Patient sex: M
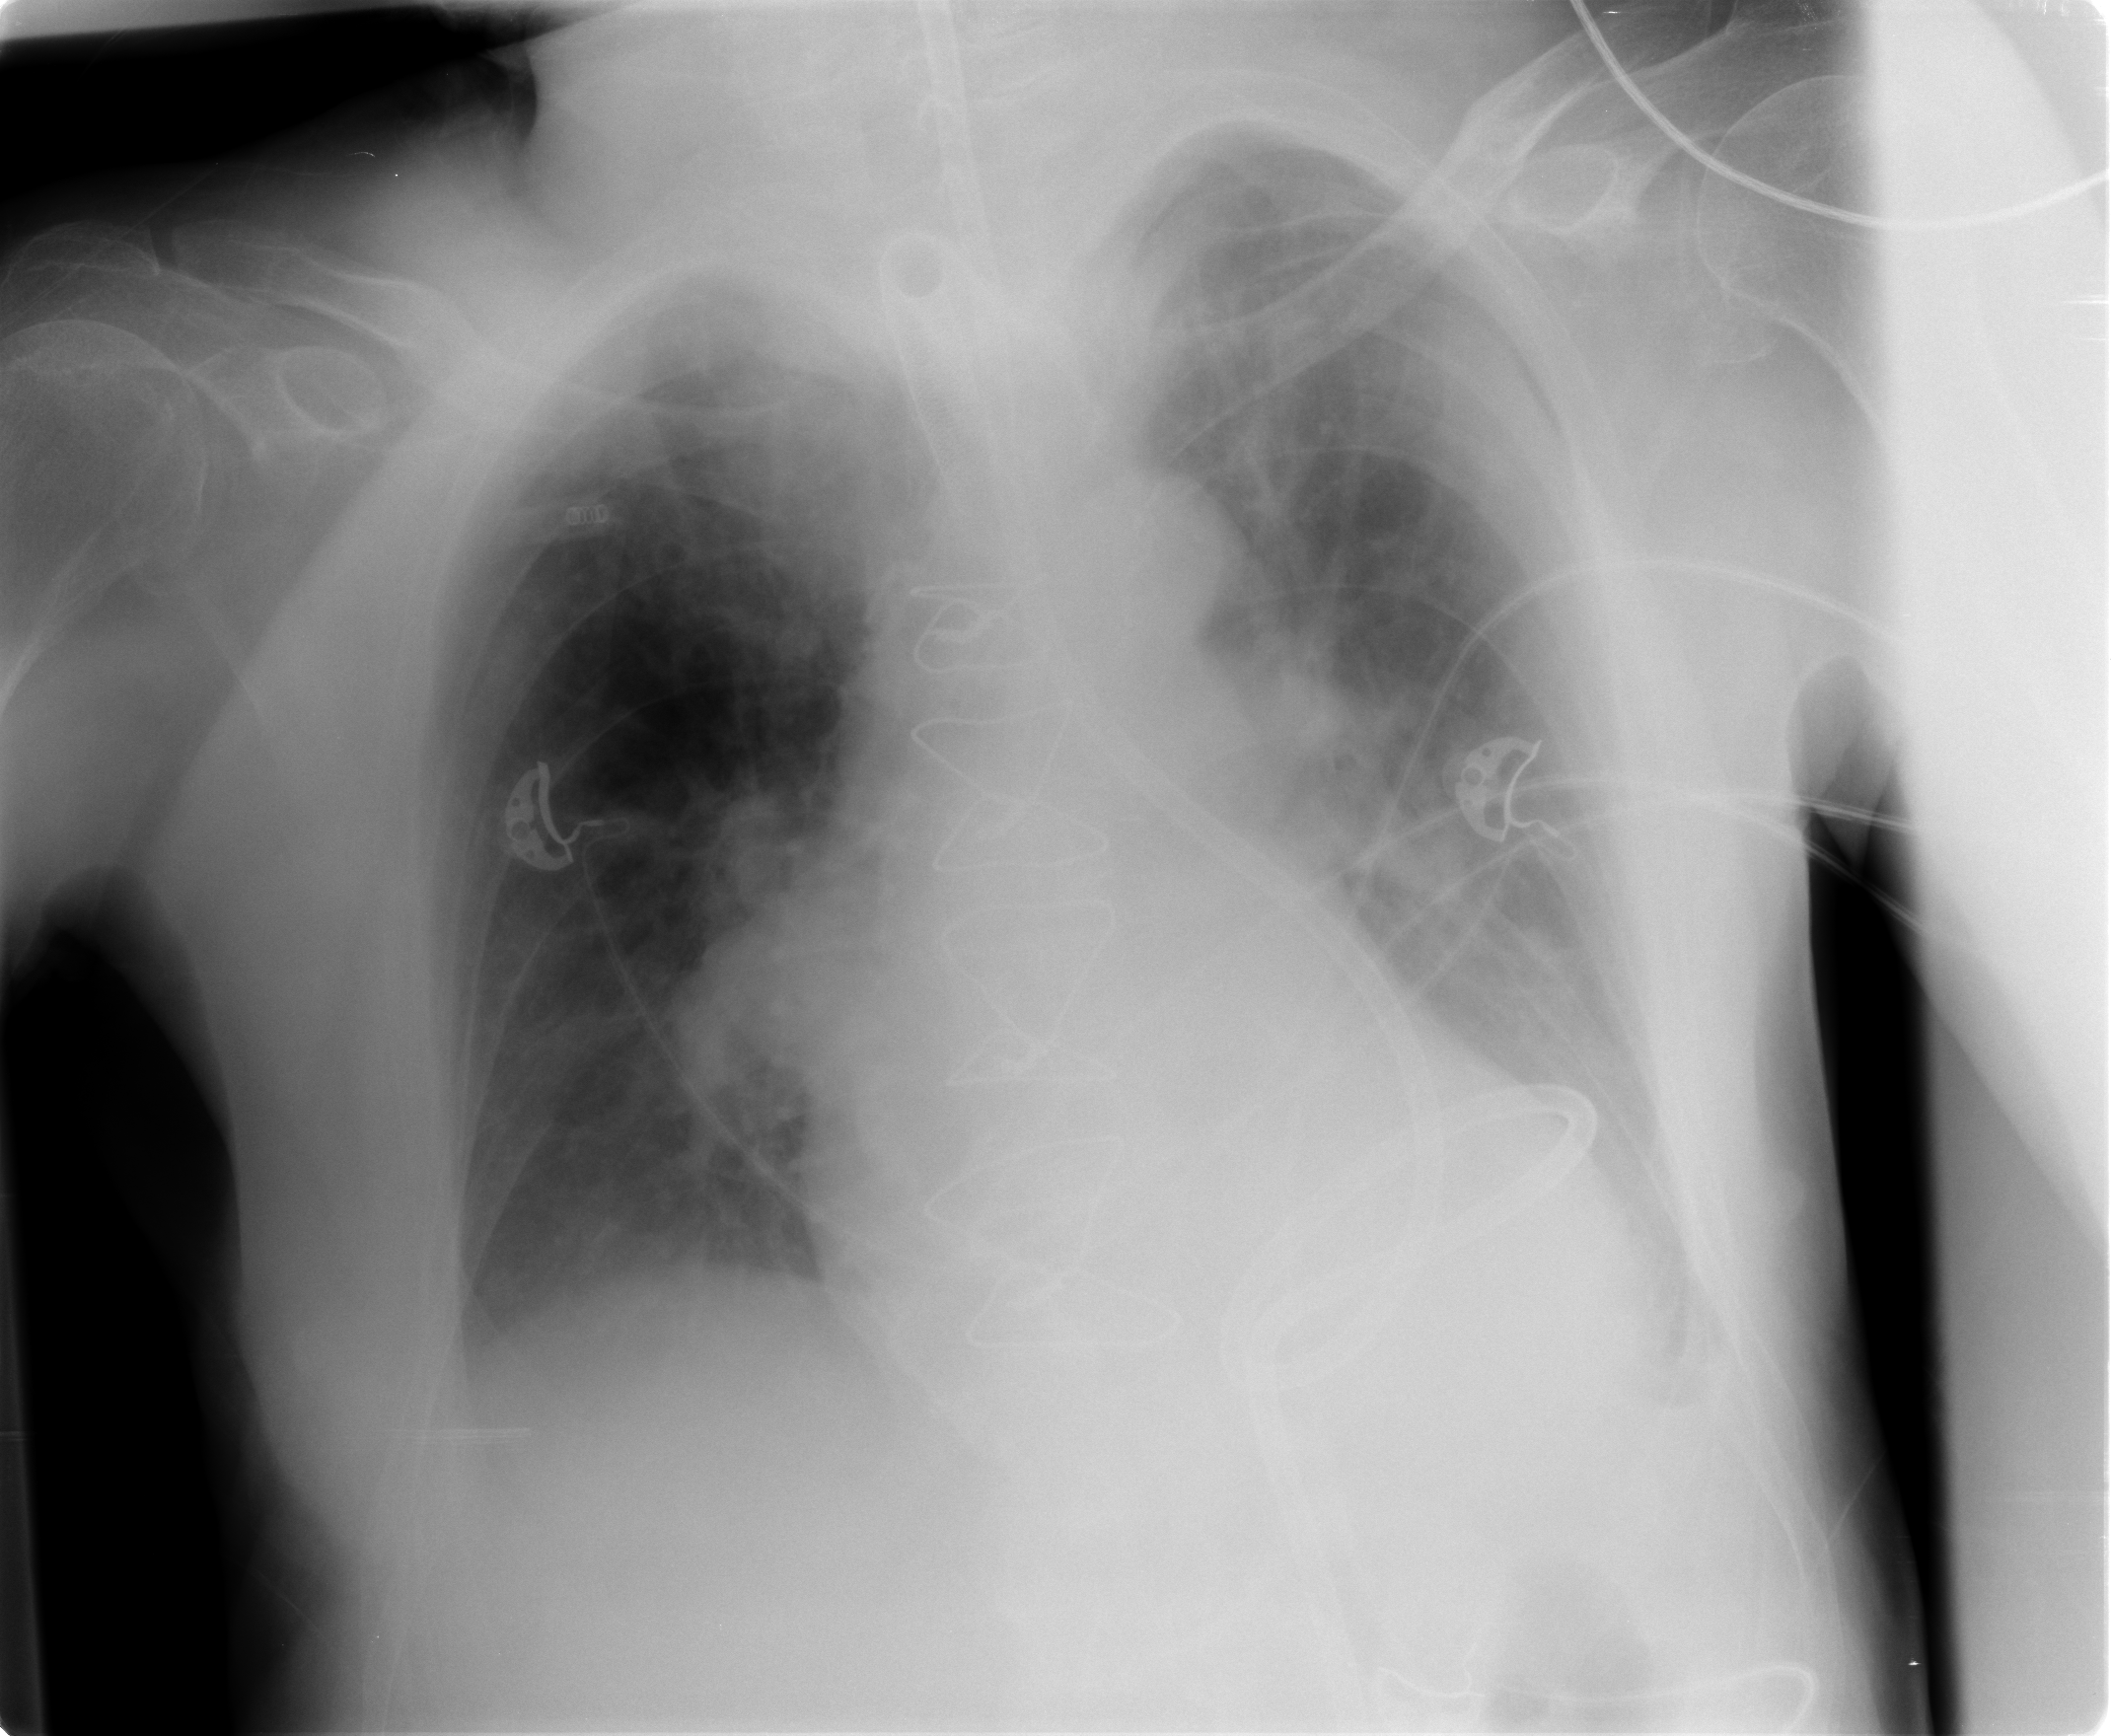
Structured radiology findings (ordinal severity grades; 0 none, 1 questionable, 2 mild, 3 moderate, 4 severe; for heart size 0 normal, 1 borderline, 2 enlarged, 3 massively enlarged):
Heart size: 0
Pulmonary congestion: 2
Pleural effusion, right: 1
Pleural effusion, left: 2
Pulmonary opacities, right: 2
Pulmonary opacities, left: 0
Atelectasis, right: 2
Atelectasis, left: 2